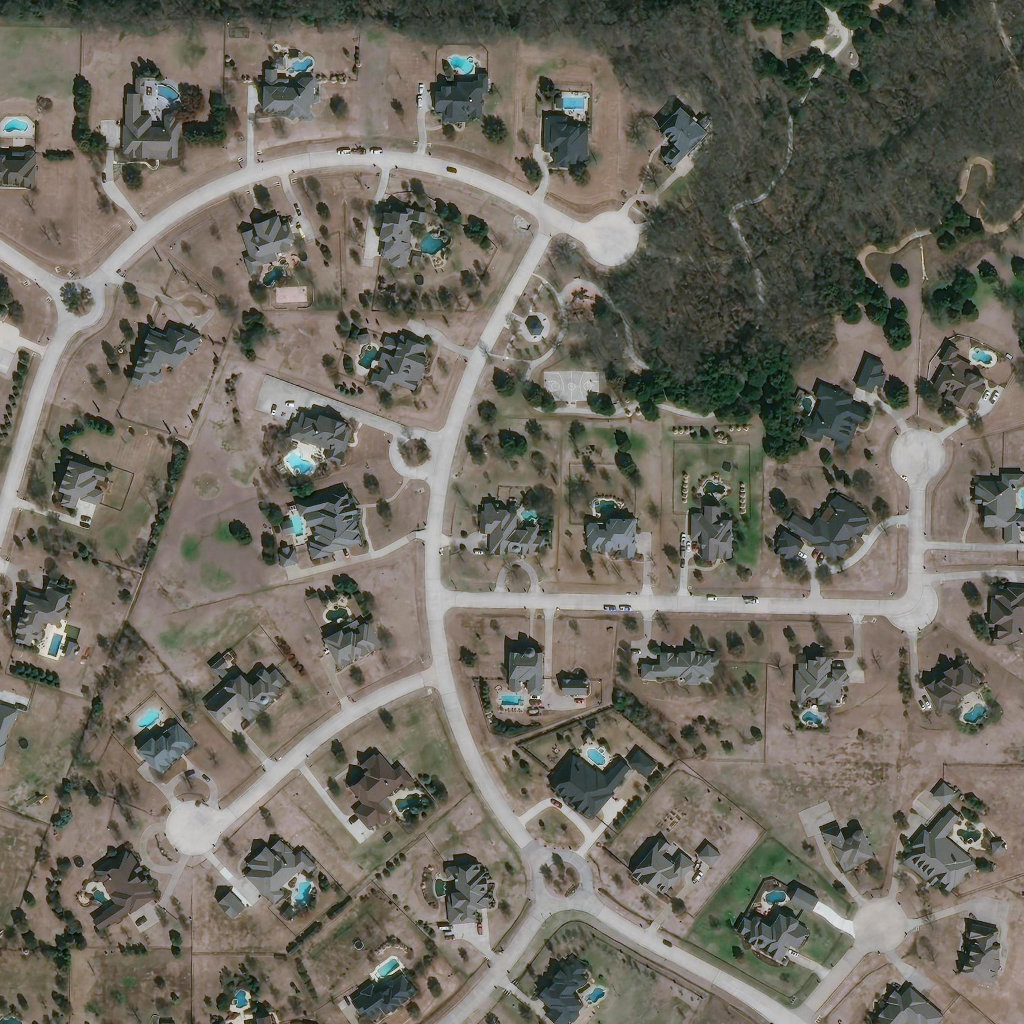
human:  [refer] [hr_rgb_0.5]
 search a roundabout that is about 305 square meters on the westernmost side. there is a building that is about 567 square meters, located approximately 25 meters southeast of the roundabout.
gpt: <box>[[4, 26, 10, 31, 0]]</box>

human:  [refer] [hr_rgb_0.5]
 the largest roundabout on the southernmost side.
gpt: <box>[[51, 82, 58, 89, 0]]</box>

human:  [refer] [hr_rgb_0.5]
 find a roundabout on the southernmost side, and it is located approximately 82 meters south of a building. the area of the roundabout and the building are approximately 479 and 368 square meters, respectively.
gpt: <box>[[51, 82, 58, 89, 0]]</box>